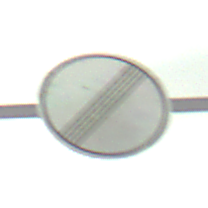
Verkehrszeichen: EndeSaemtlicherBegrenzungen
Umgebung: Outdoor, RoadRail
Tageszeit: Midday
Wetter: PartlyCloudy
Licht: Natural
Jahreszeit: NotSpecified
Kontrast: HighContrast